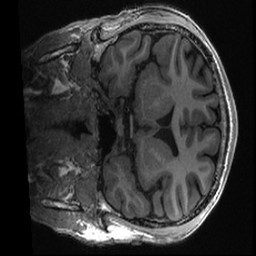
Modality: T1w
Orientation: coronal
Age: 23
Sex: male